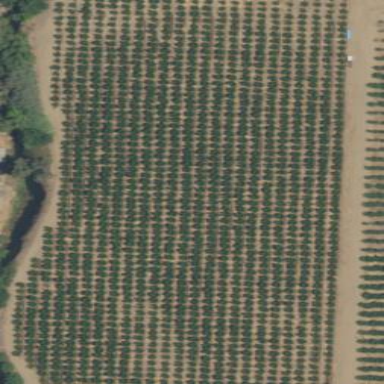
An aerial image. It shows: Orchard area used for field cropland.